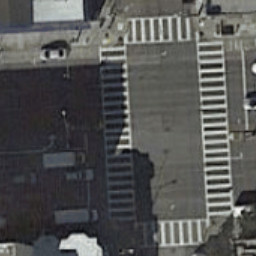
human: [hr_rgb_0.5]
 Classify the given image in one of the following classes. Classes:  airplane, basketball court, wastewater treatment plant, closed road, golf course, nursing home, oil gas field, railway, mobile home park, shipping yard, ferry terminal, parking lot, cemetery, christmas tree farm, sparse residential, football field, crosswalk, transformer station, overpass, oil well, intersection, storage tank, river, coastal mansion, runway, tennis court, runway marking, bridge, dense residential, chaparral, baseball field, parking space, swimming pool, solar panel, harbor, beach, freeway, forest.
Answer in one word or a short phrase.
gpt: crosswalk